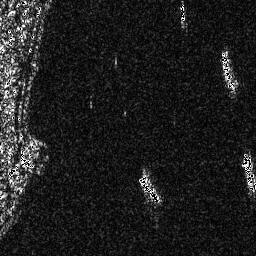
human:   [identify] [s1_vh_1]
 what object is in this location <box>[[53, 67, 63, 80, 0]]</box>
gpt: <ref>1 medium ship at the bottom</ref>

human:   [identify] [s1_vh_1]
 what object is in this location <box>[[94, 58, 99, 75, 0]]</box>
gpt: <ref>1 medium ship at the right</ref>